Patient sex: M
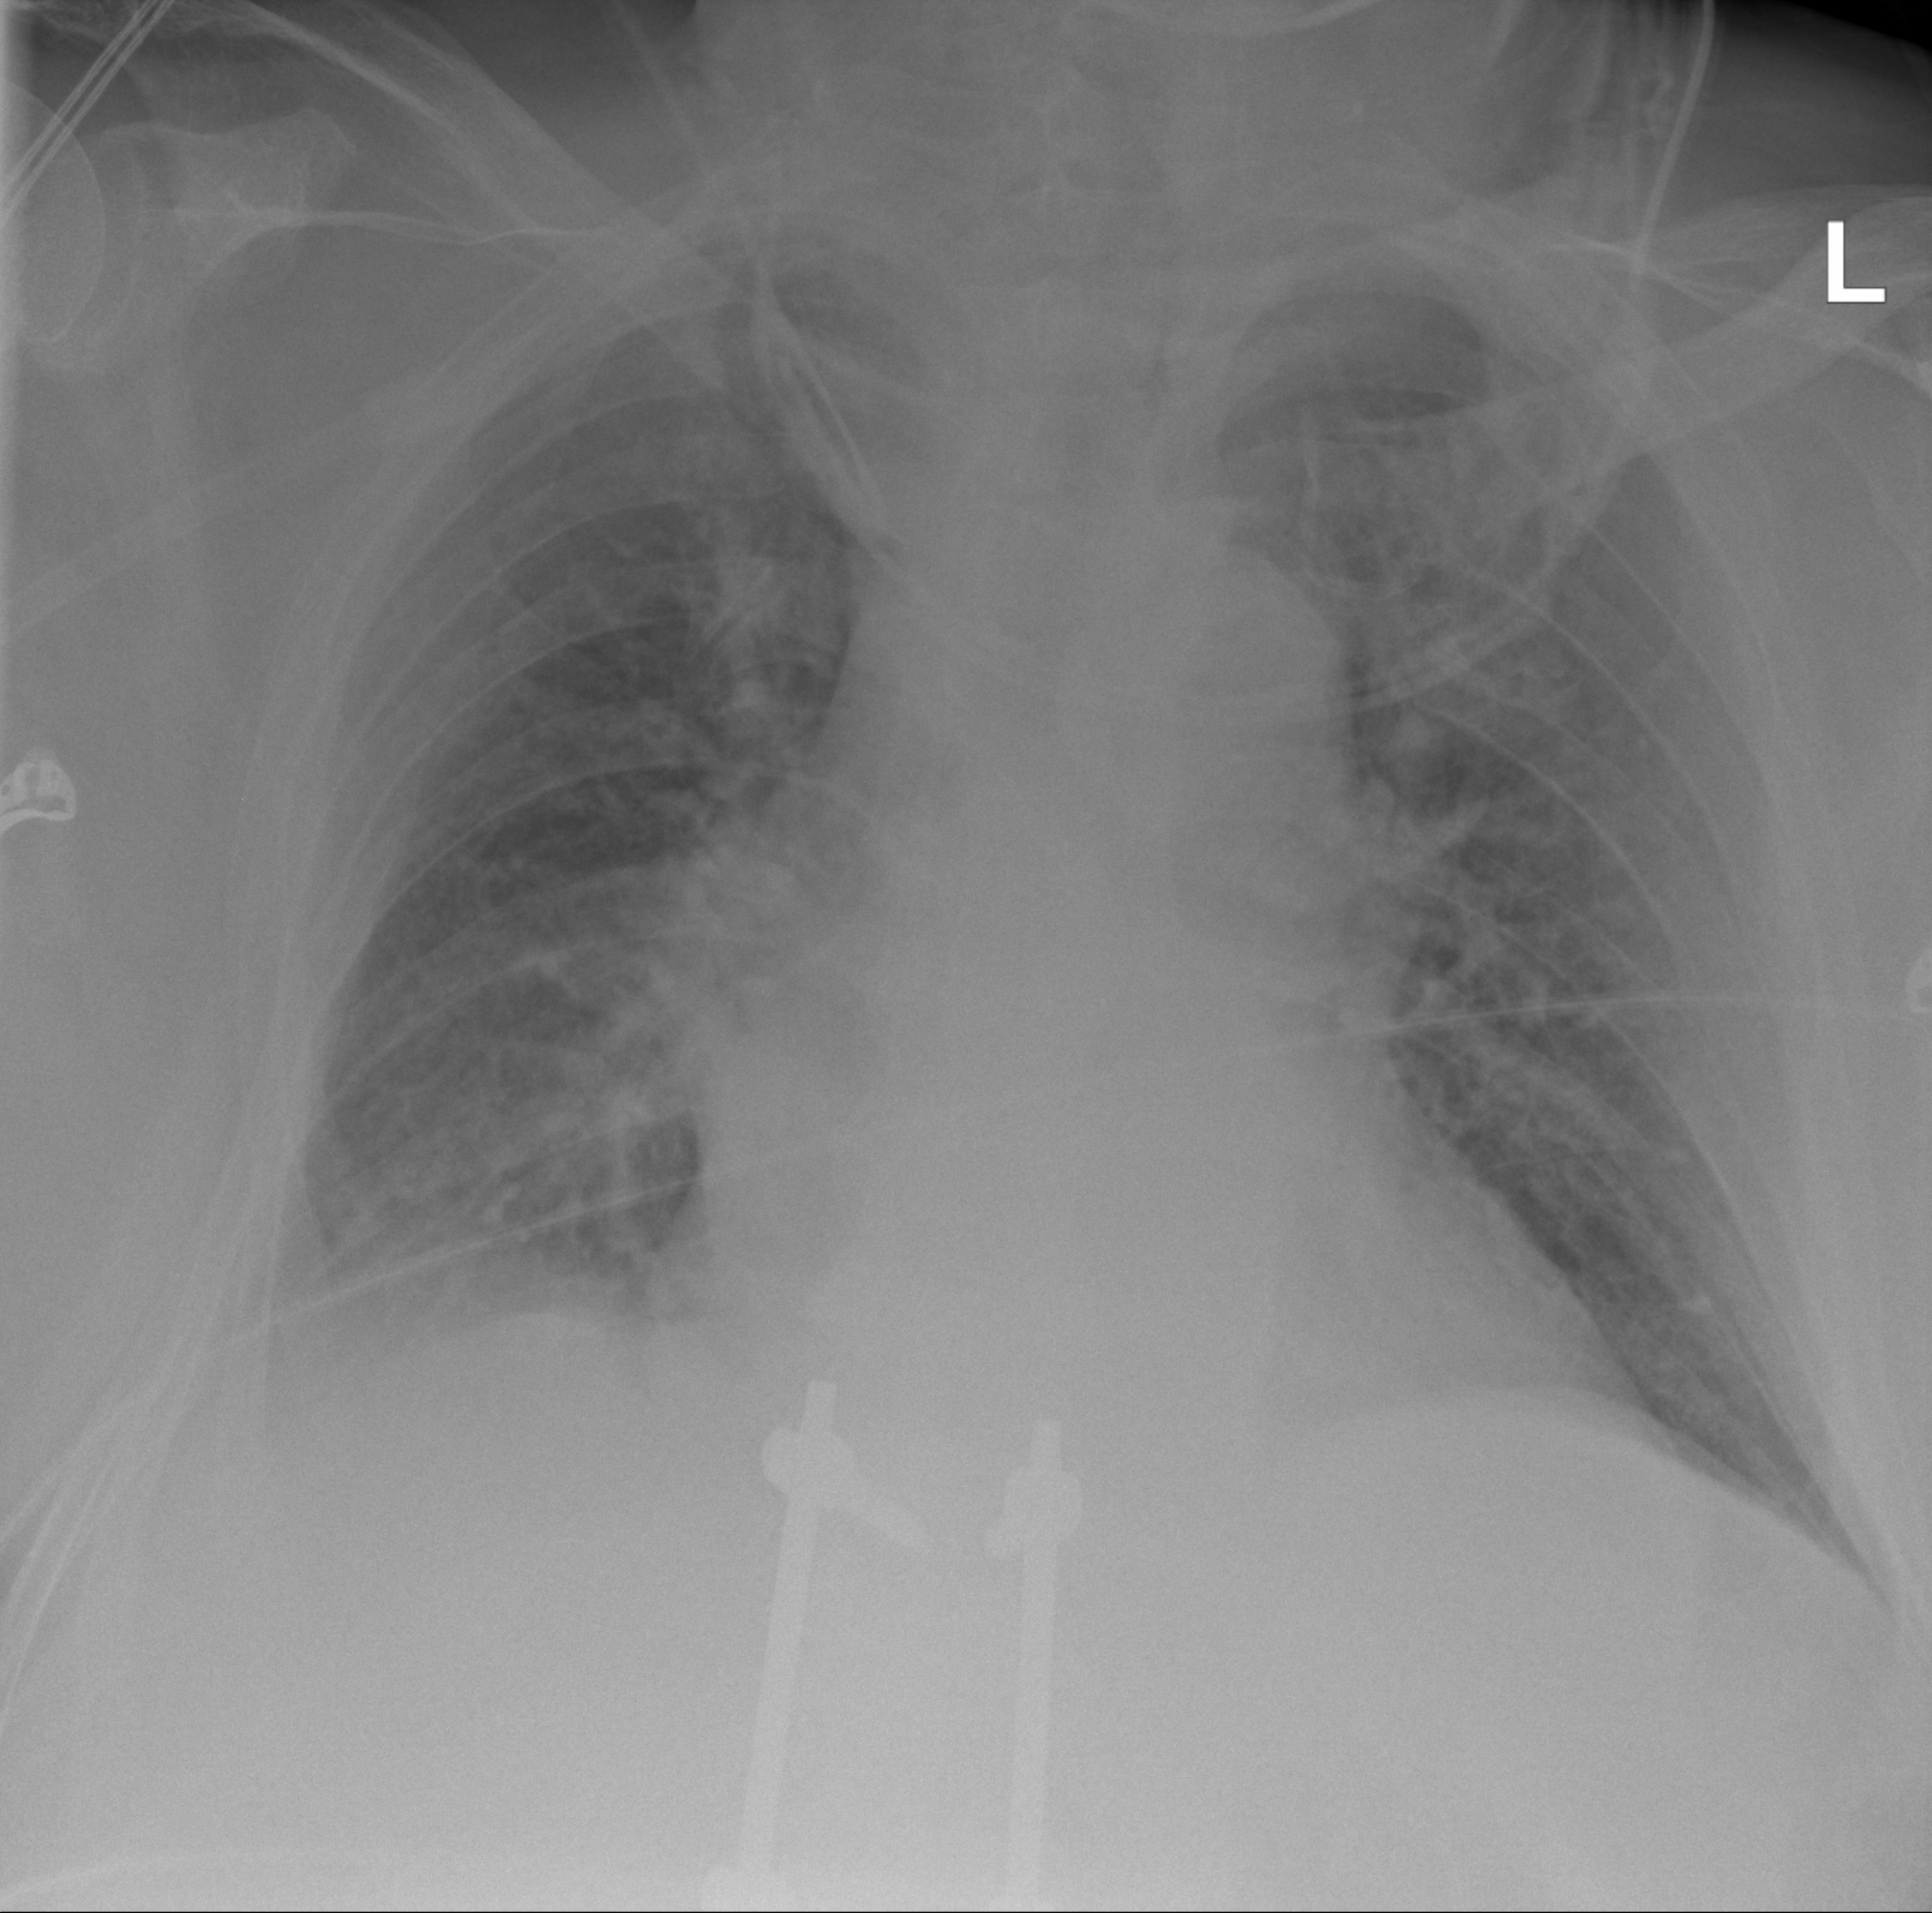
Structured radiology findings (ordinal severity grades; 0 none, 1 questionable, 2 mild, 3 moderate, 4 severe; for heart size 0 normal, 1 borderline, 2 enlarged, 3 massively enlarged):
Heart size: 2
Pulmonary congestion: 2
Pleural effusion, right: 2
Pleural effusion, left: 1
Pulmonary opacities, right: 2
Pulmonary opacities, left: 0
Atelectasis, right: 2
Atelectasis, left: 2